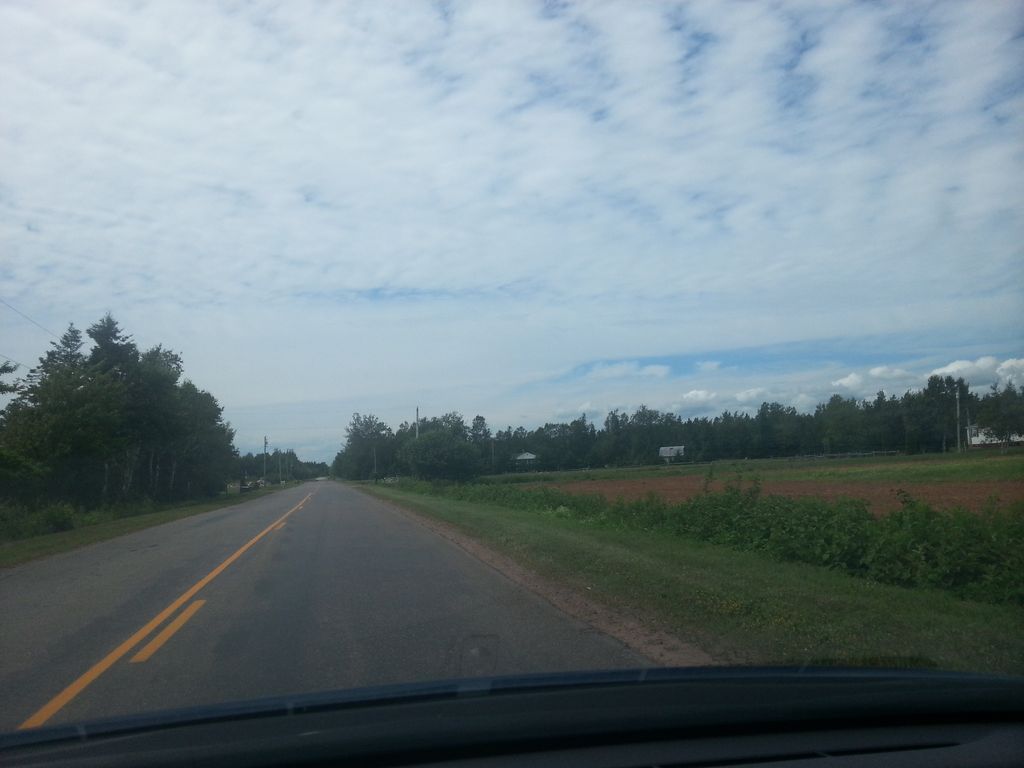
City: charlottetown